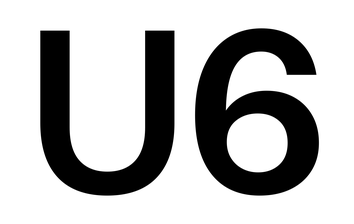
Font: InstrumentSans_SemiBold